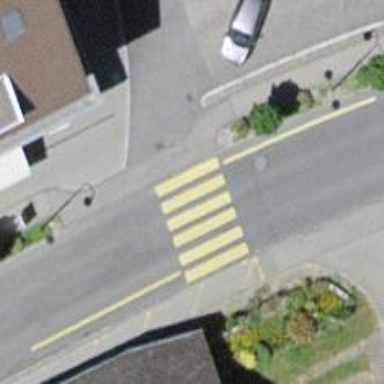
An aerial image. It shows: Uncontrolled zebra crossing on the road.